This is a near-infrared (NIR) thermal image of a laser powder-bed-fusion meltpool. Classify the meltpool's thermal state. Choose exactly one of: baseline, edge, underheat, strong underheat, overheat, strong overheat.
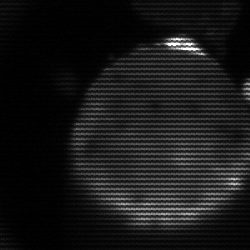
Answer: edge